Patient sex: M
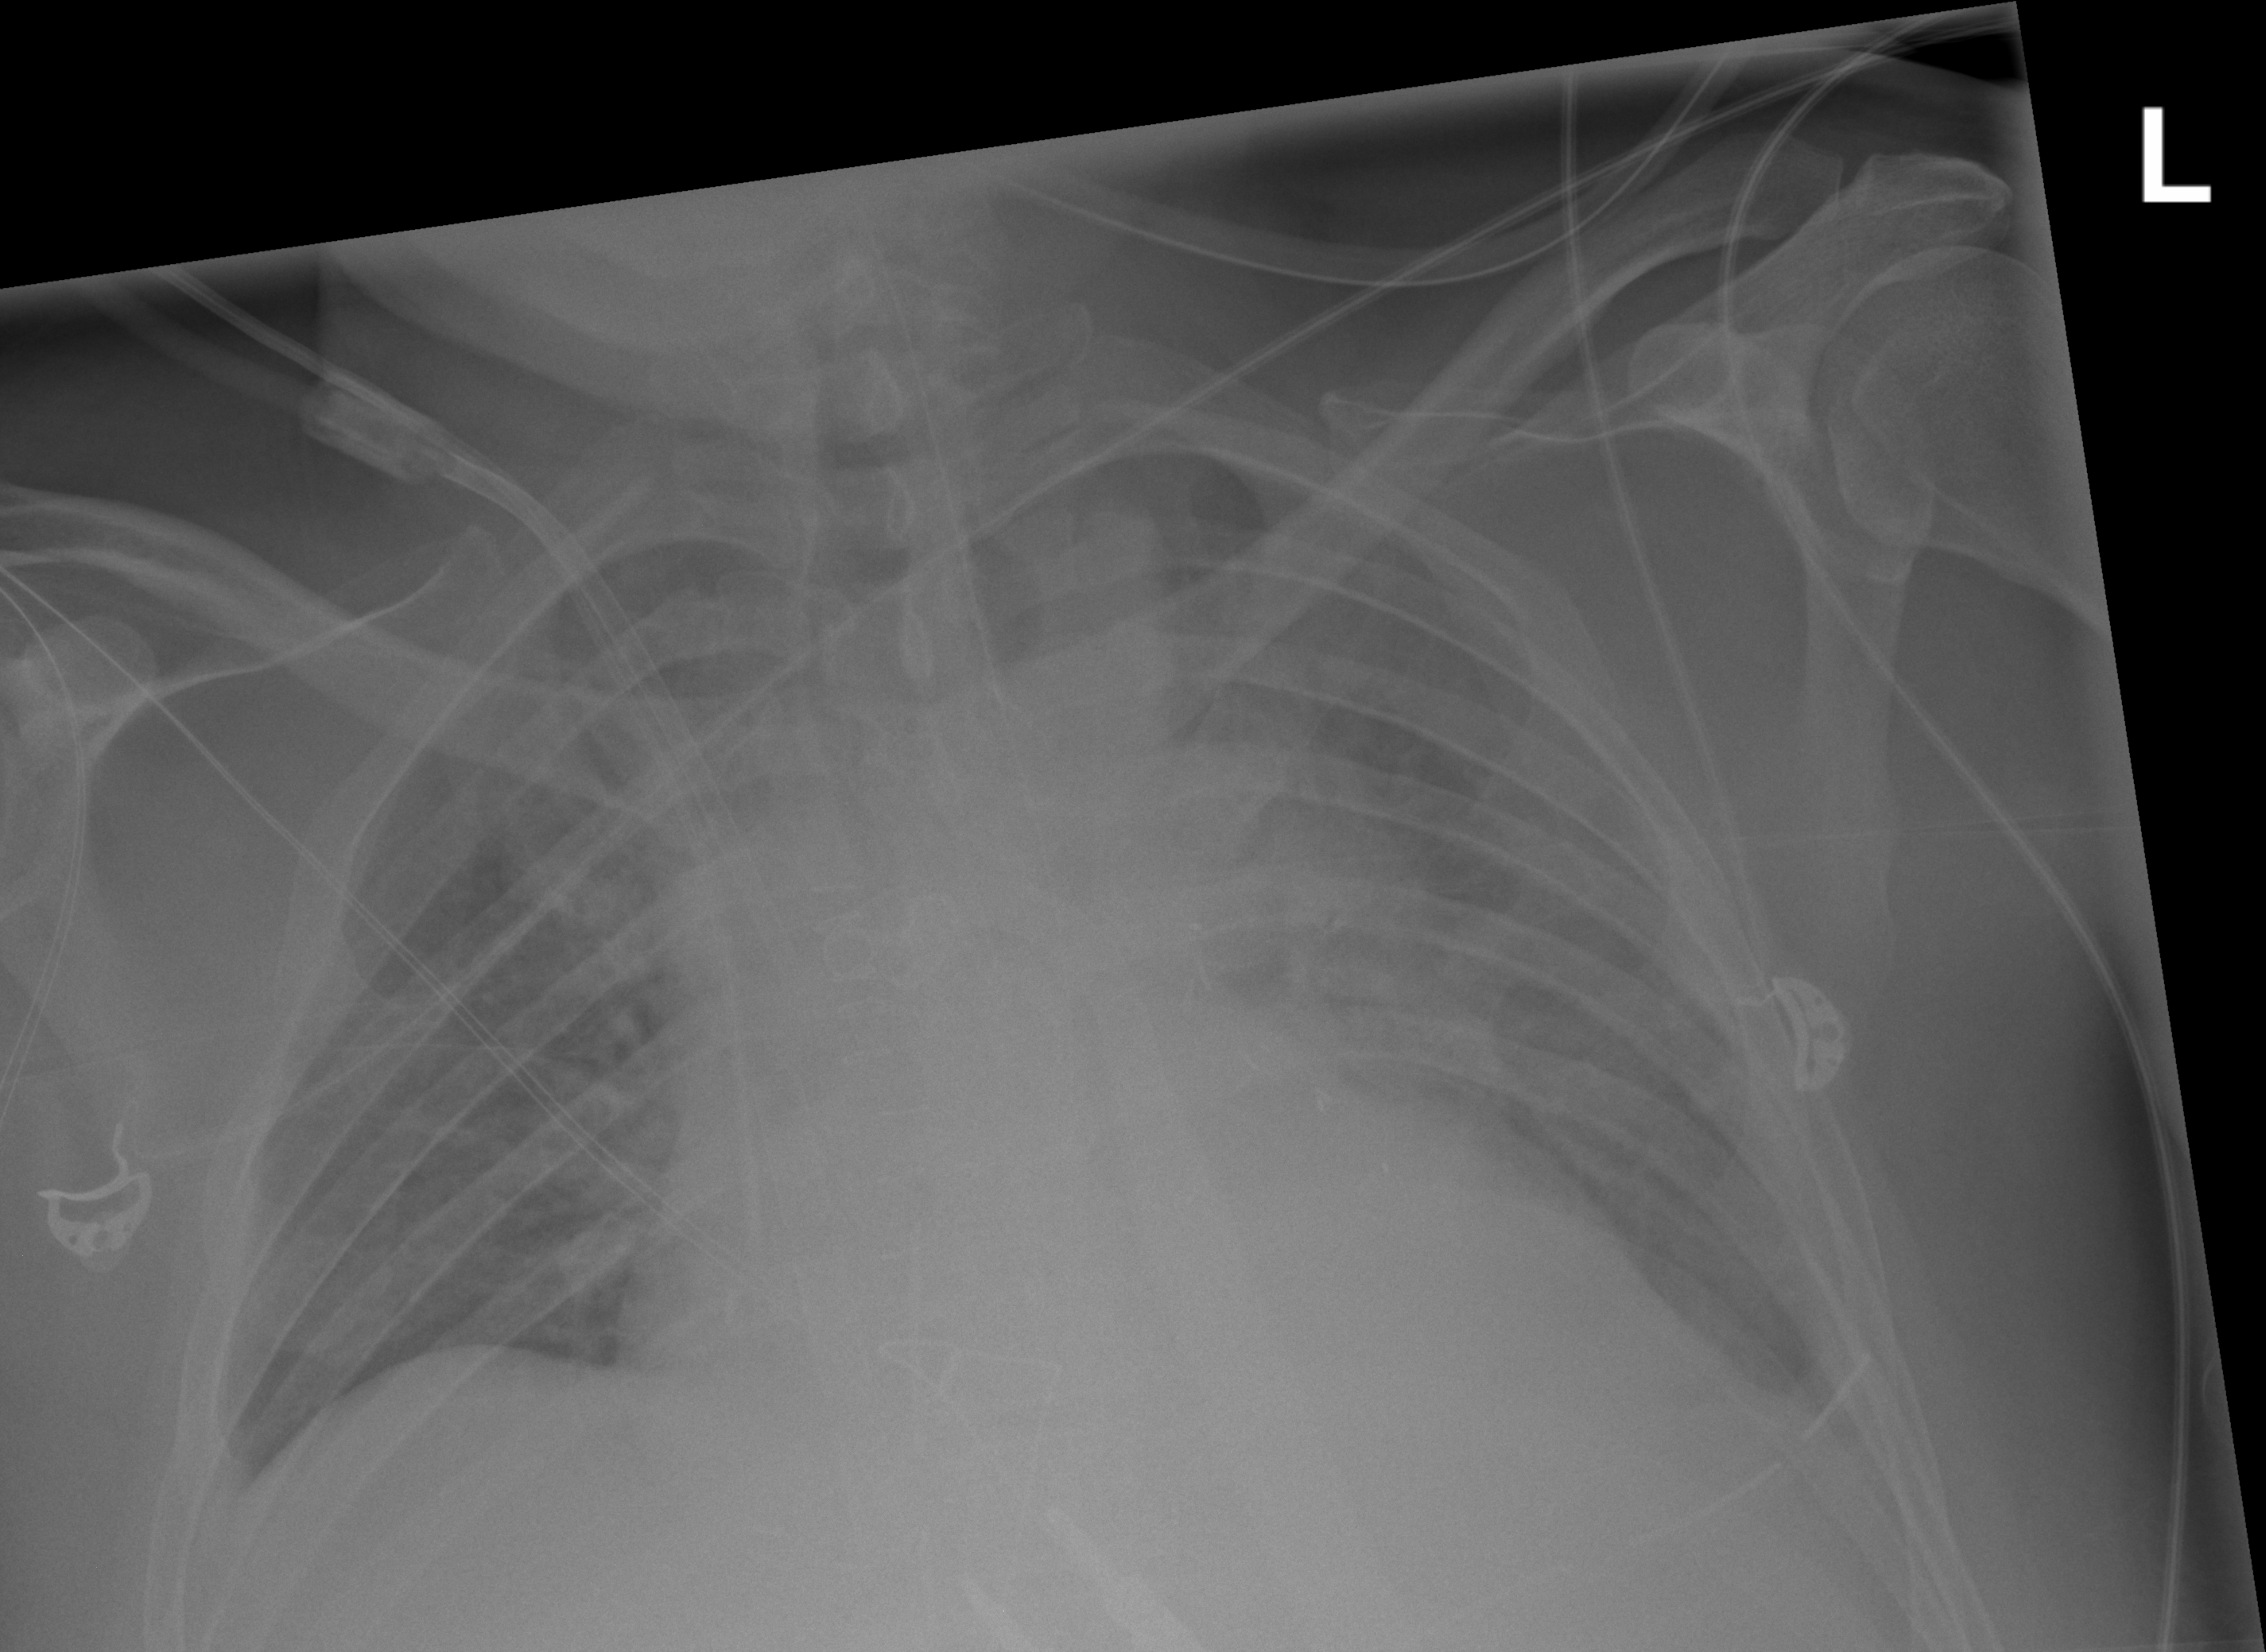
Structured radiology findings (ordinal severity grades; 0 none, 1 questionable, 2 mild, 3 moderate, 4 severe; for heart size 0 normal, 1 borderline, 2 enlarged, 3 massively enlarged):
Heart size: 2
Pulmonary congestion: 2
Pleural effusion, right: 2
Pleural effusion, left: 0
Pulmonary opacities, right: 0
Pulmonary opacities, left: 0
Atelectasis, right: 0
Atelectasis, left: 2